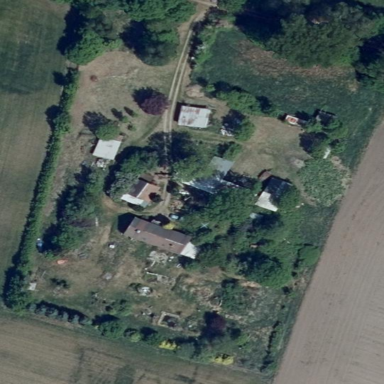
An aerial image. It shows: Farmyard area.